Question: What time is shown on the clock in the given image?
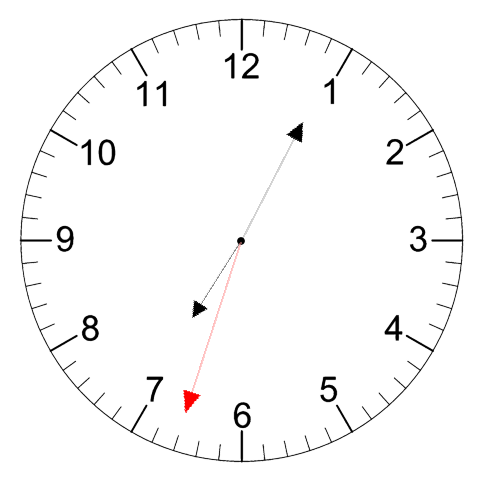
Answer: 07:04:33